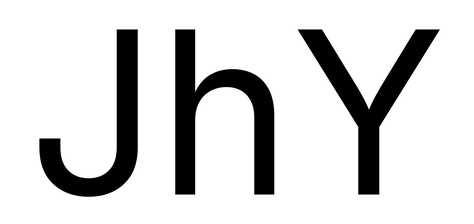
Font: Inter_Regular